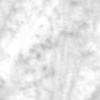
Label: no_change